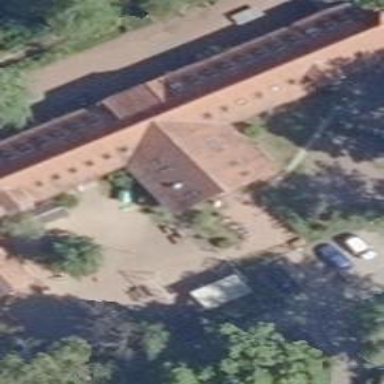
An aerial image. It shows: Kindergarten building.